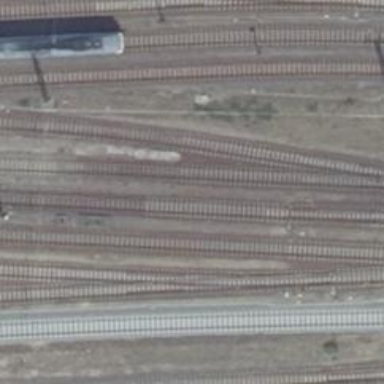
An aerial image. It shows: Rail siding with electrified contact lines for trains.